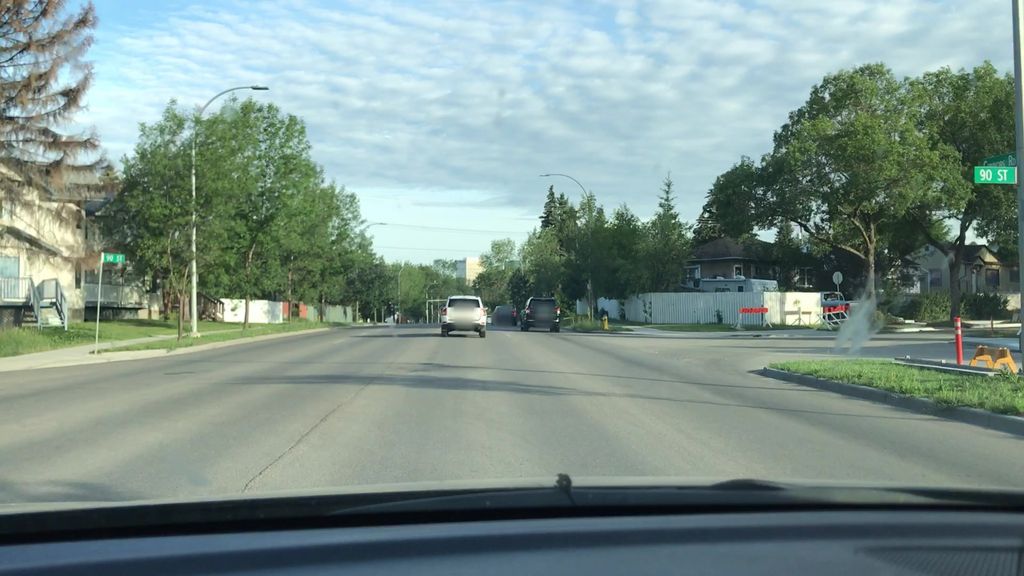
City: edmonton